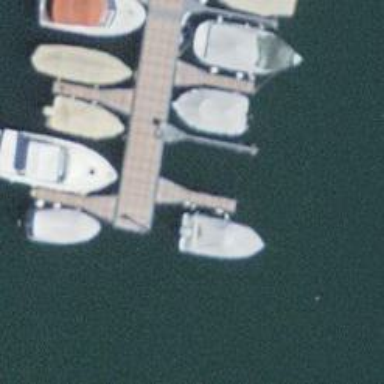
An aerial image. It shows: Man-made pier.